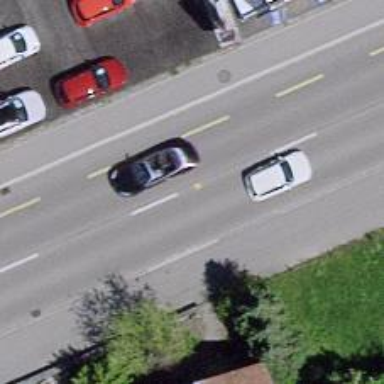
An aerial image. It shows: Asphalt road classified as primary highway. There is lane for cyclists on the left and separate track on the right.